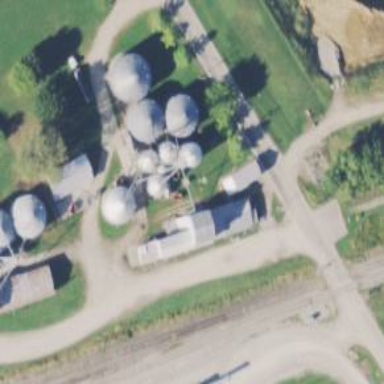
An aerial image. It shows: Silo.